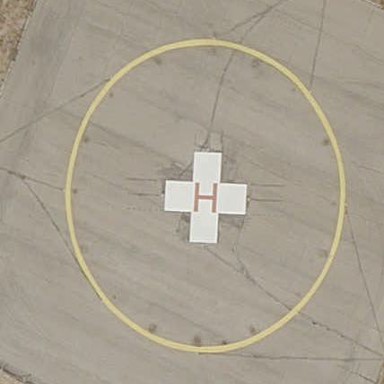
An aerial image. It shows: Image showing helipad at airport.